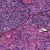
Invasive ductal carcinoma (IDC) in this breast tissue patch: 1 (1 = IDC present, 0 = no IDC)